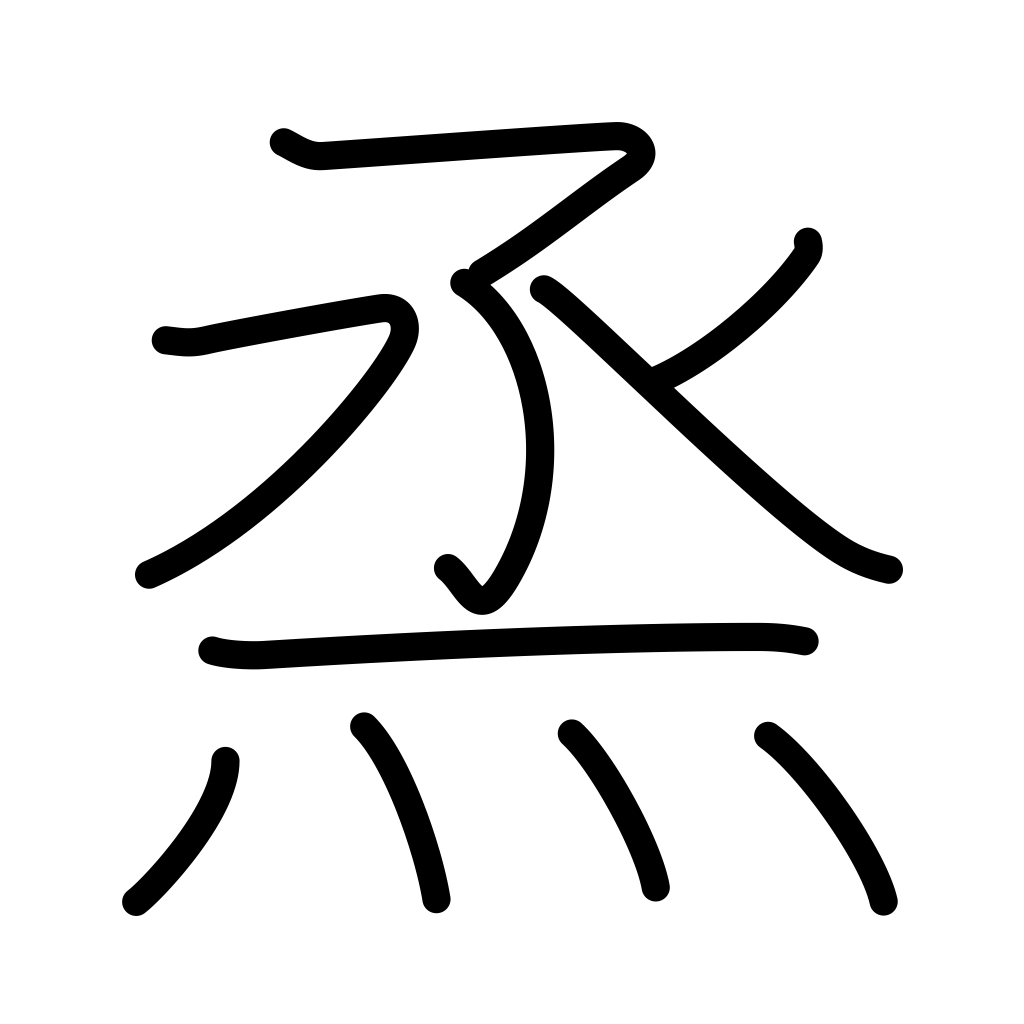
Meaning: many, offer, dedicate, to steam